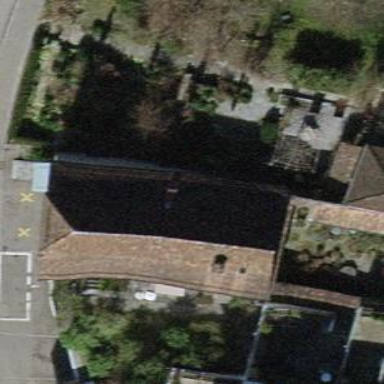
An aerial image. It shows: Historic house with half-hipped roof shape.